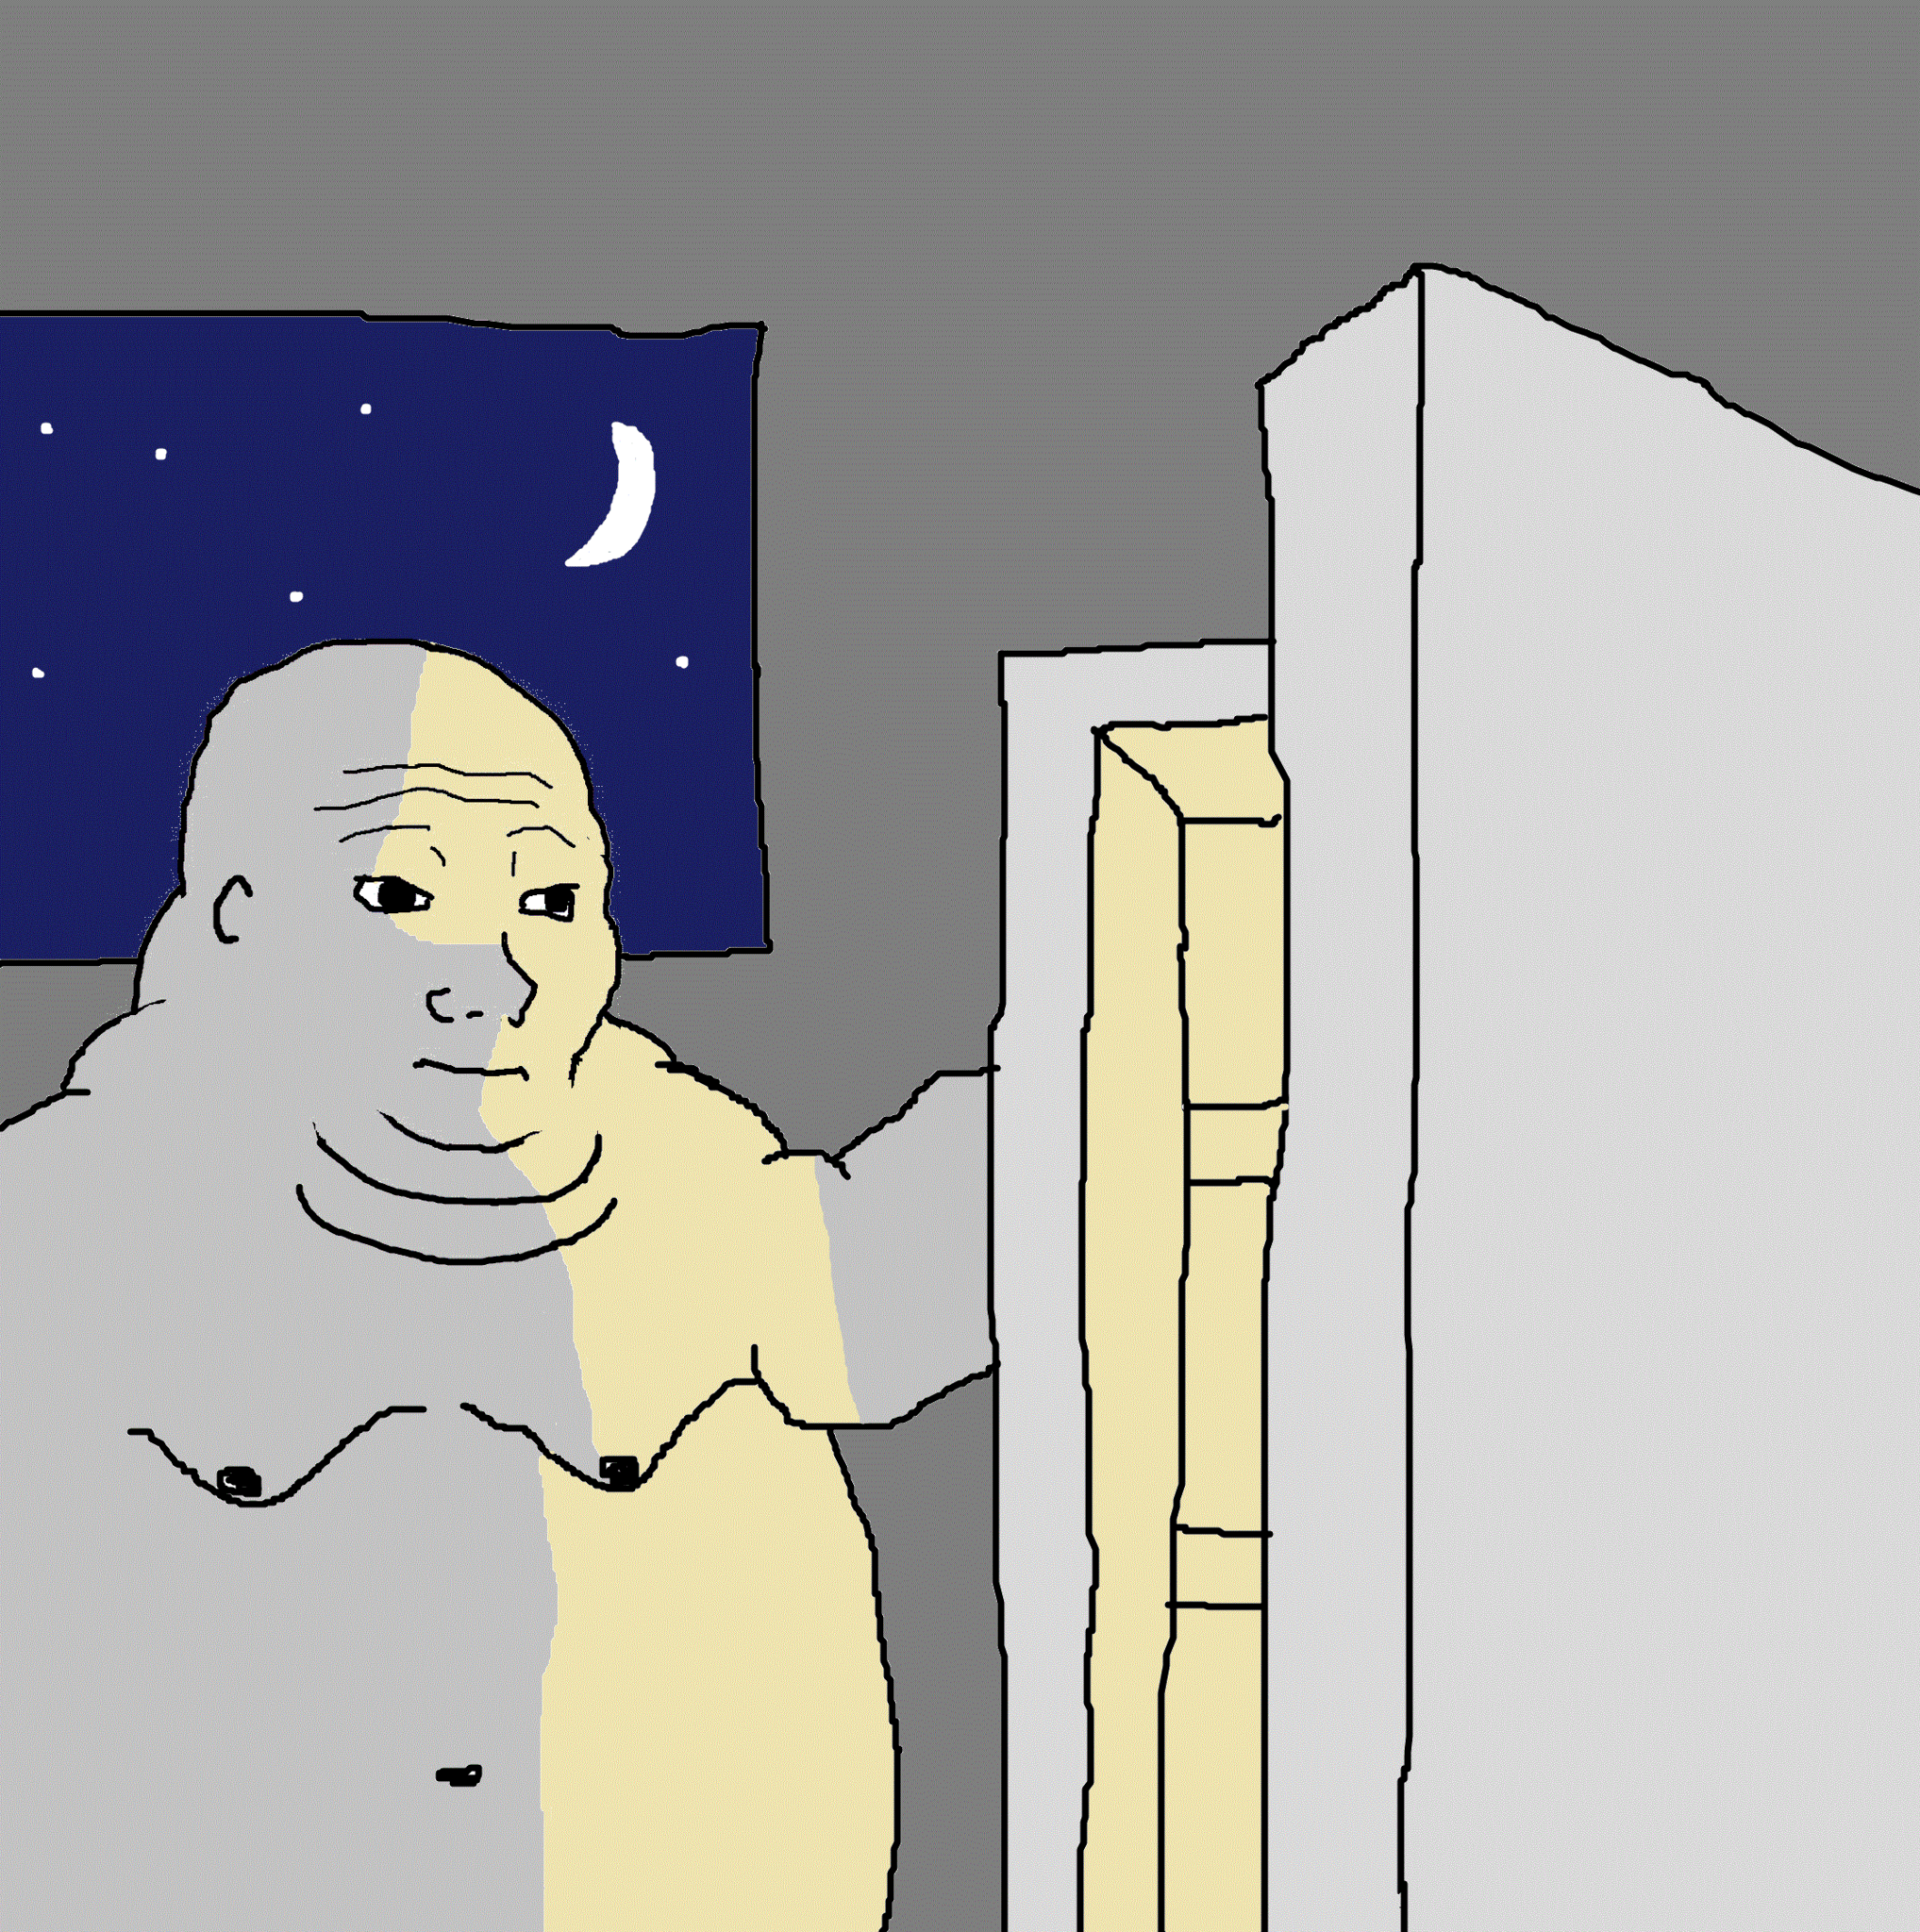
Label: 5_Wojak_with_Background